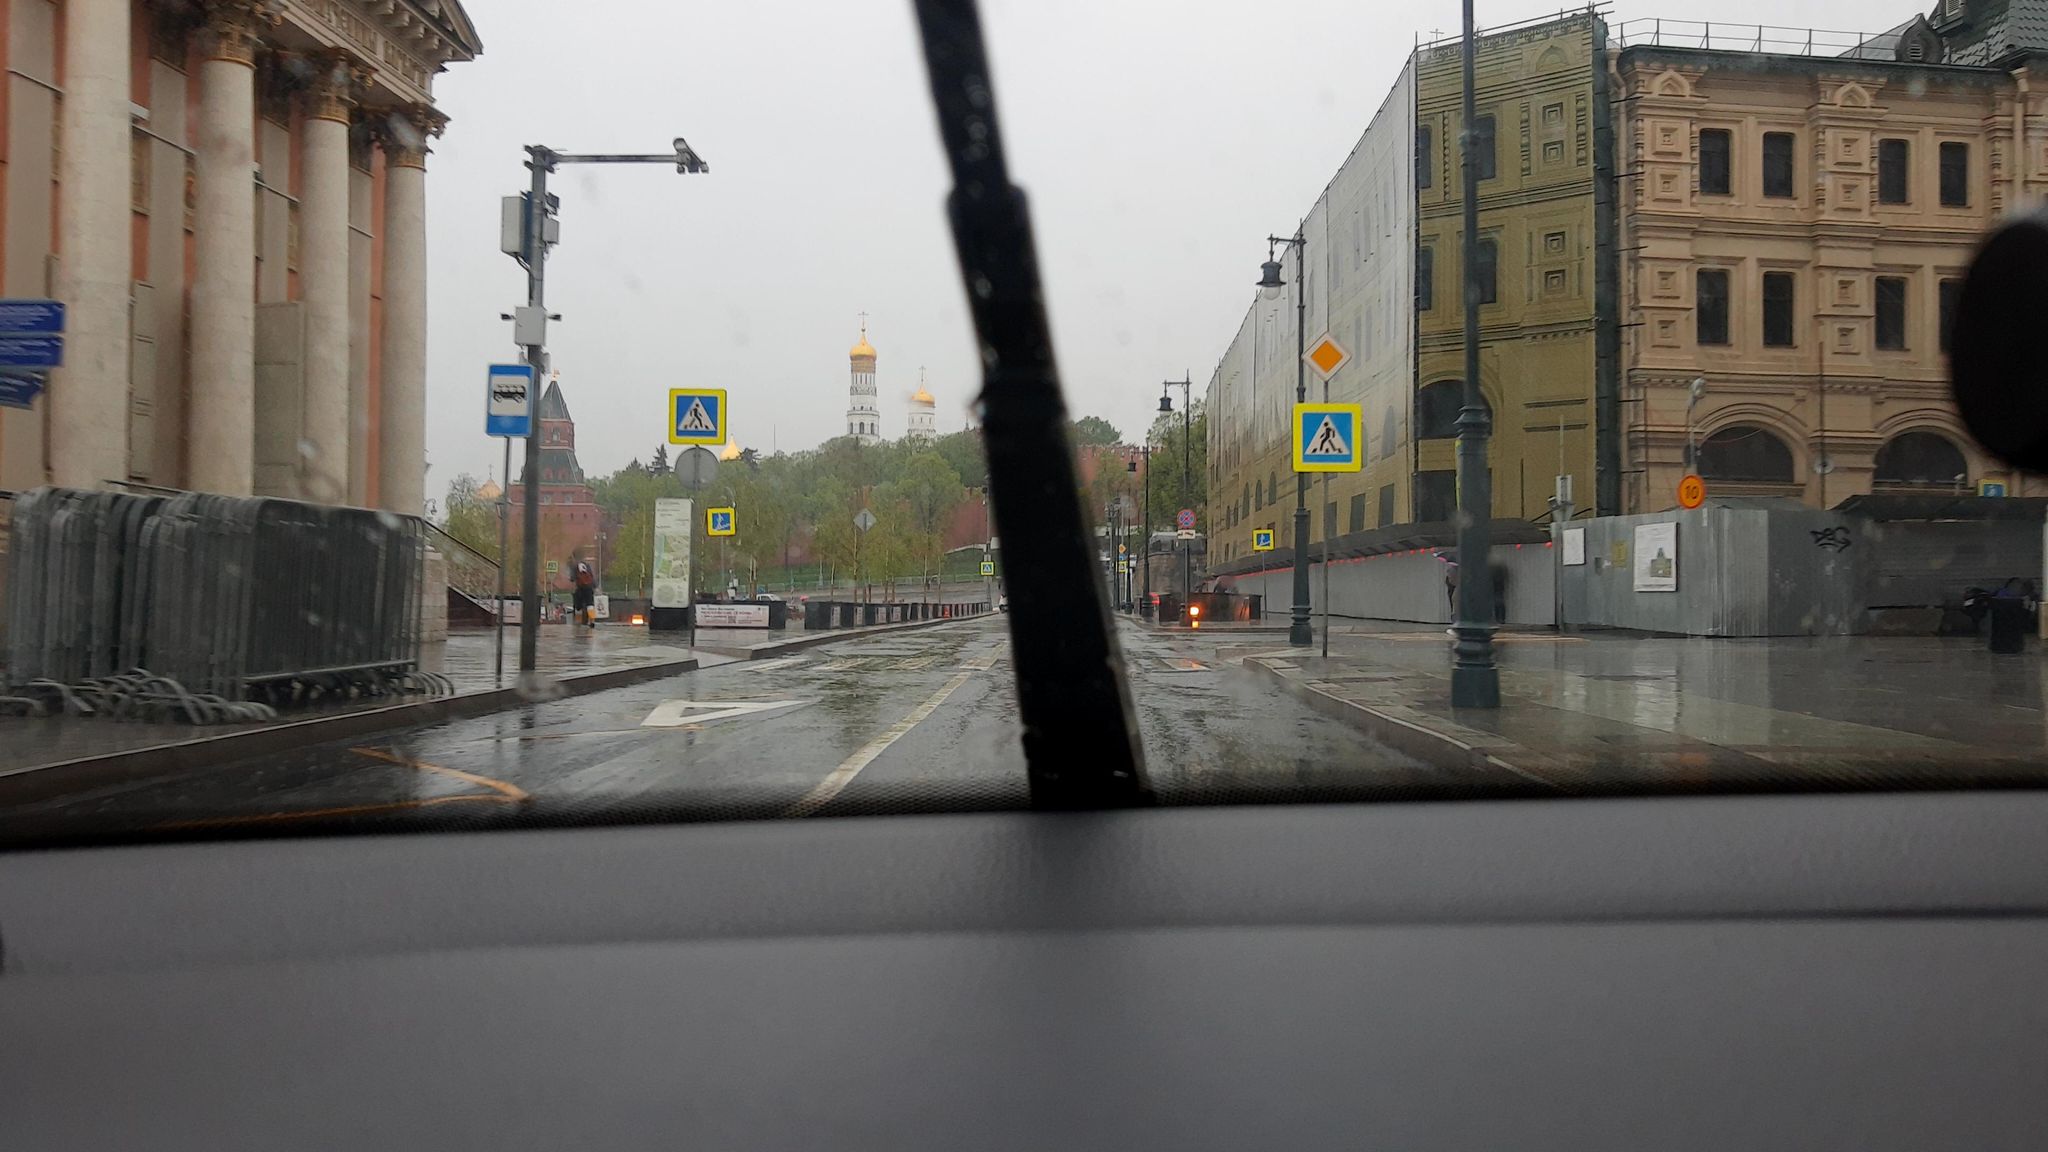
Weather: rainy
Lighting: day
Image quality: slightly poor
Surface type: driving surface
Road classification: footway
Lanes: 3
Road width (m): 3.5
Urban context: urban centre
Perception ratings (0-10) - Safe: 4.2, Lively: 9.13, Beautiful: 1.37, Boring: 5.7, Depressing: 0.93, Wealthy: 5.02